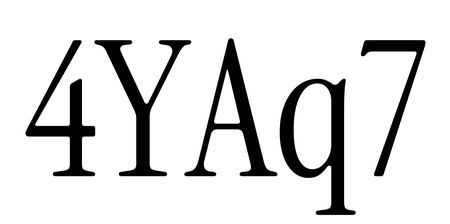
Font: InstrumentSerif-Regular